Question: Can anyone explain why this might be the case?
I am in a RequireJS module that has zero dependencies. I am trying to create a singleton that represents the view state, to avoid a global variable. But for some reason the getter that is trying to retrieve a property from the view var is not matching. Is there any way to explain what is going on in the image?
view is defined, and the viewName value is defined, but it's somehow not picking up view.mainView.

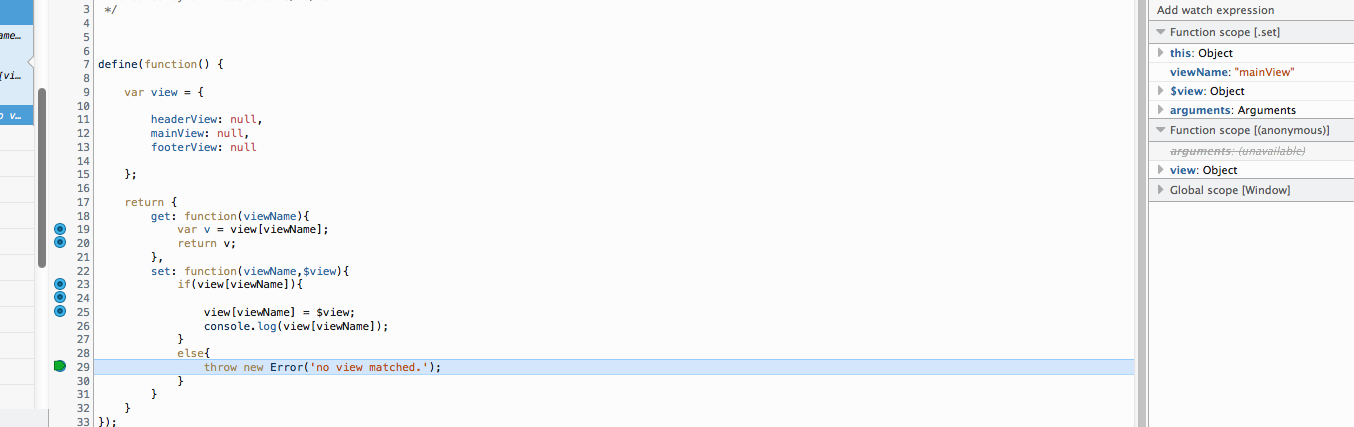
Answer: It looks like you're trying to check if 'view[viewName]' is defined on 'view', but you're actually checking to see if 'view[viewName]' has a truth-y value.
Try this:
'''
if(viewName in view) {
view[viewName] = $view;
} else {
throw new Error('no view matched');
}
'''